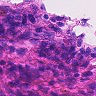
Metastatic tissue present: no